Field crop: maize
Growth stage: 2
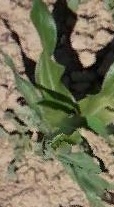
Species: maize